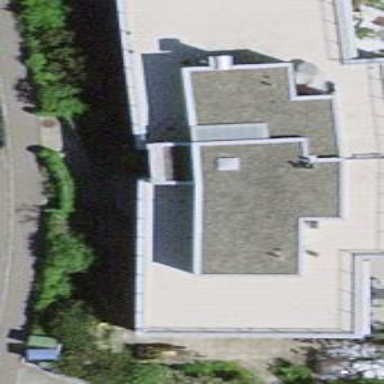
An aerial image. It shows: View of apartment building.